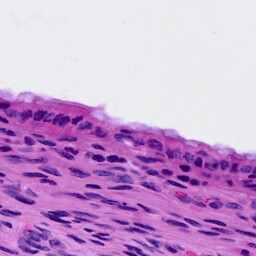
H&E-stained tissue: Cervix